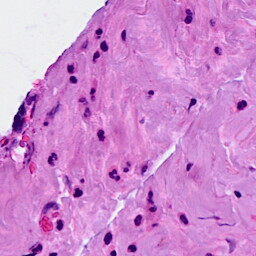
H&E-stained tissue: Breast